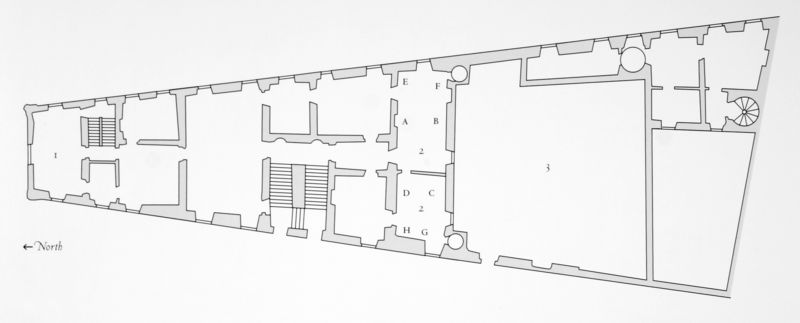
Titel: Grundriss Piano nobile - A,B,C,D - Anbringung der vita des jungen Taddeo; E,F,G,H - Verteilung der Künstlerporträts
Künstler: Federico Zuccari
Standort: Rom
Institution: Palazzo Zuccari
Schlagwörter: flügel, weiß, fenster, glas, grau, raum, schwarz, skizze, strasse, säule, tür, zeichnung, zimmer, gebäude, haus, schloss, weg, wand, architektur, lang, norden, oper, theater, schräg, brunnen, kreis, rund, umrandung, garten, schrift, fassade, türen, flächen, mauer, gelände, grafik, graphik, linien, saal, treppe, treppen, spitz, schmal, stufen, tor, gang, eckig, mauerwerk, scheiben, druck, schwarzweiß, buchstaben, räume, tore, mauern, plan, wendeltreppe, schief, füllung, gezeichnet, viereck, riss, grundriss, bauwerk, aufriss, nischen, architekt, innenräume, vorne, länge, untergeschoß, planung, maue, öffentlich, asymmetrisch, himmelsrichtung, begrenzung, nord, animation, arhcitektur, north, südausrichtung, 3, g, b, a, e, d, h, f, 2, c, 'palast